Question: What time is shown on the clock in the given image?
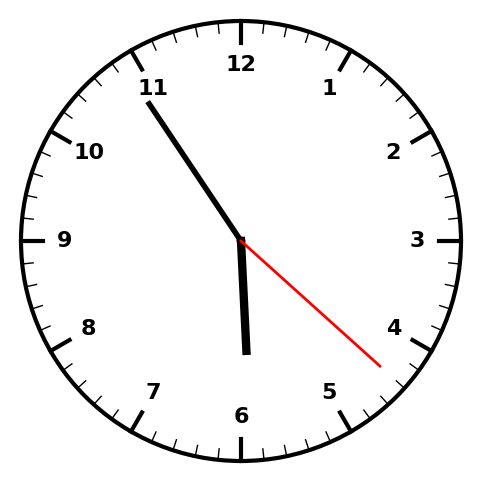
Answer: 05:54:22